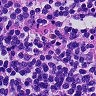
Metastatic tissue present: no